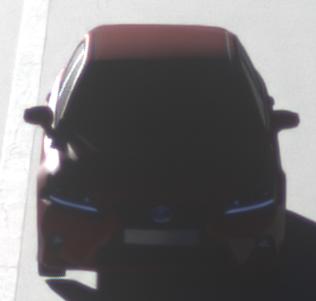
Make: Lexus
Model: CT 200h
Detailed model: CT (A10)
Model produced from: 2014/03
Model produced until: 2017/10
Doors: 5
Color: red
Road condition: dry road
Daytime: sunrise or sunset
Contrast: high contrast